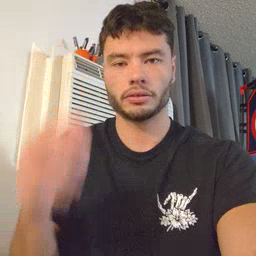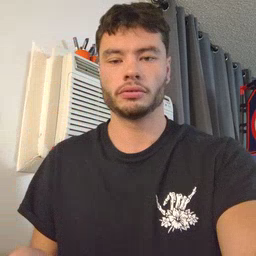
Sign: hat